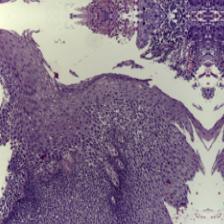
Diagnosis: OSCC